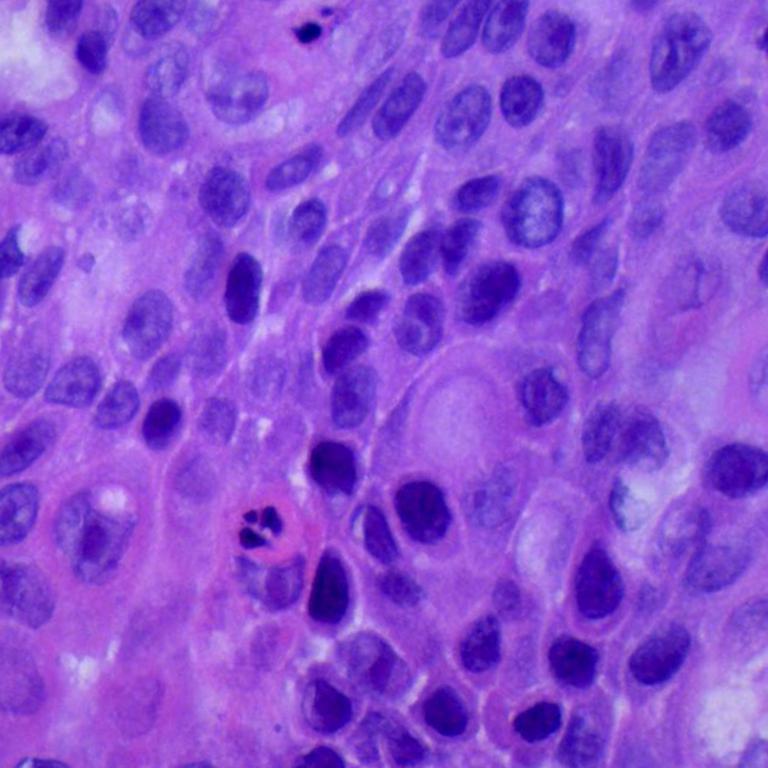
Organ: lung
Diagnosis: squamous carcinomas